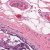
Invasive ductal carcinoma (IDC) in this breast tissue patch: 0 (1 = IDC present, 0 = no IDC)